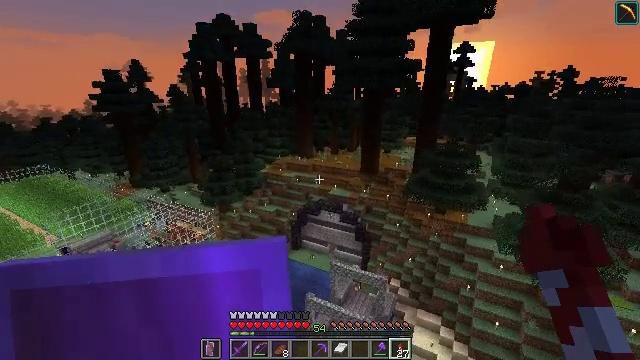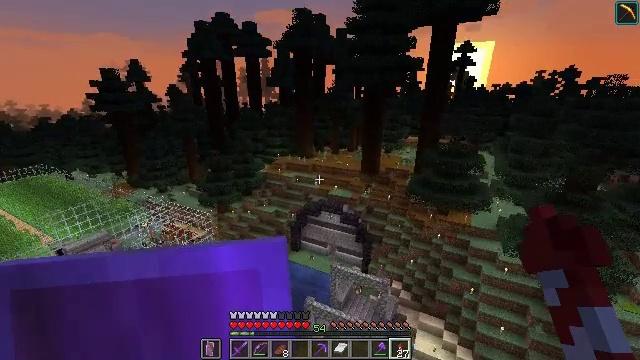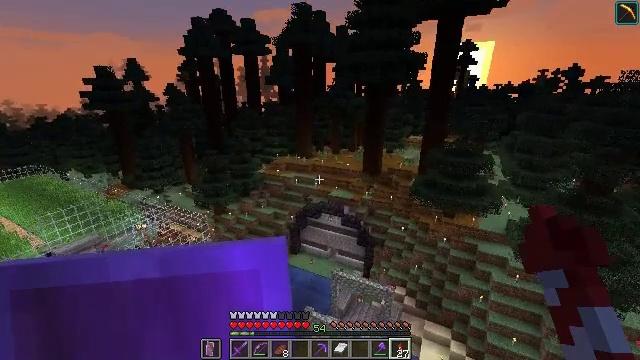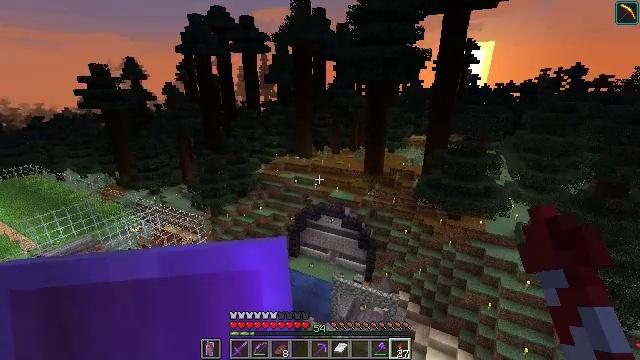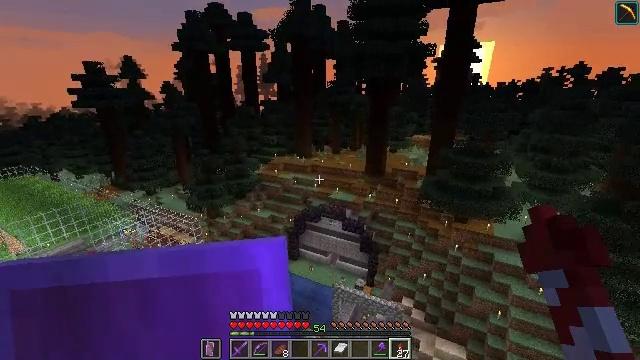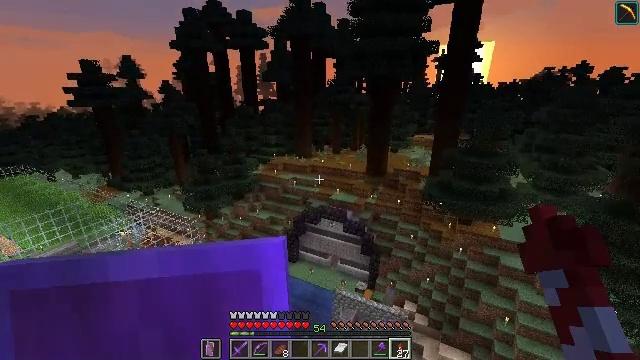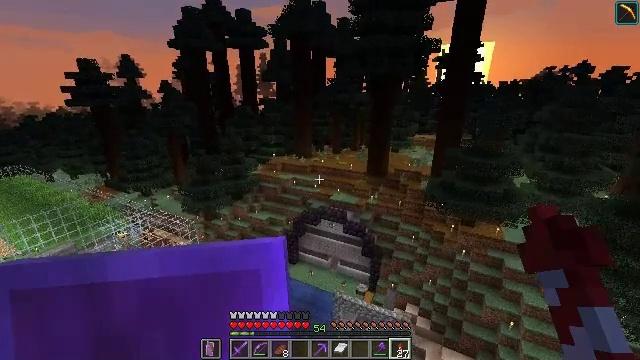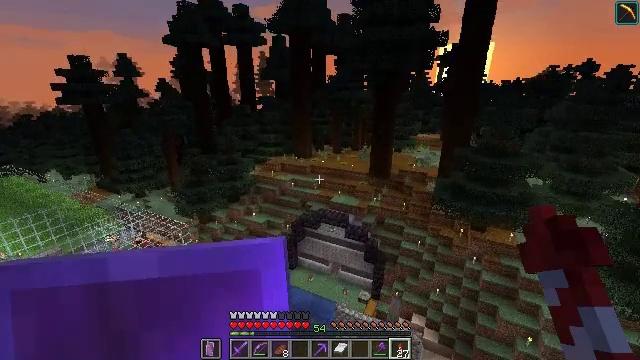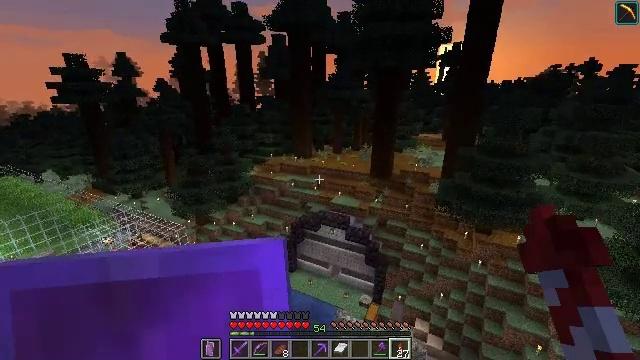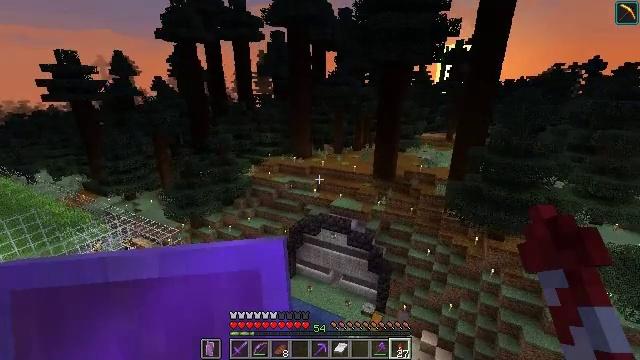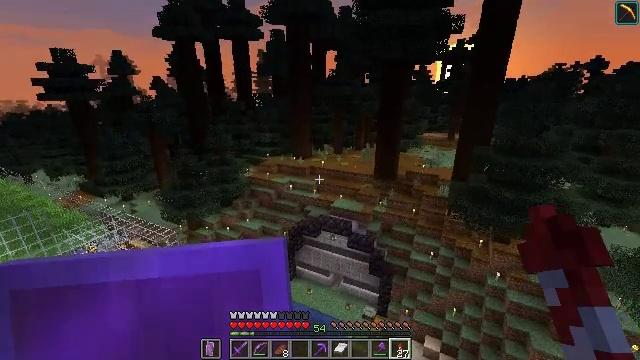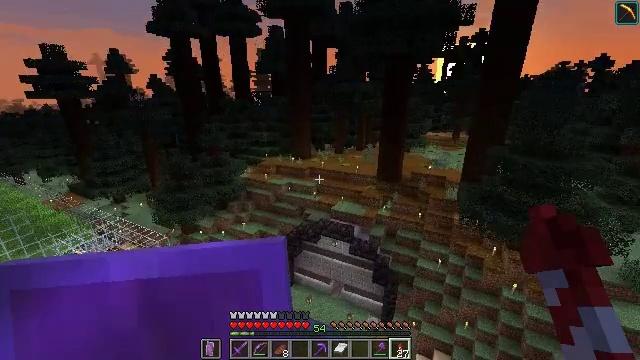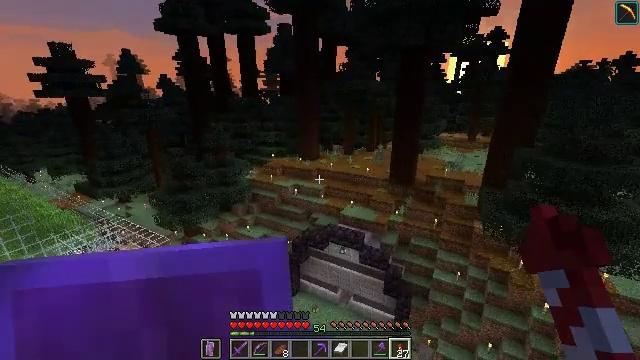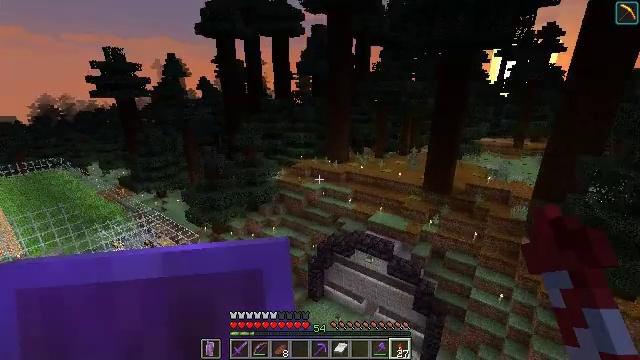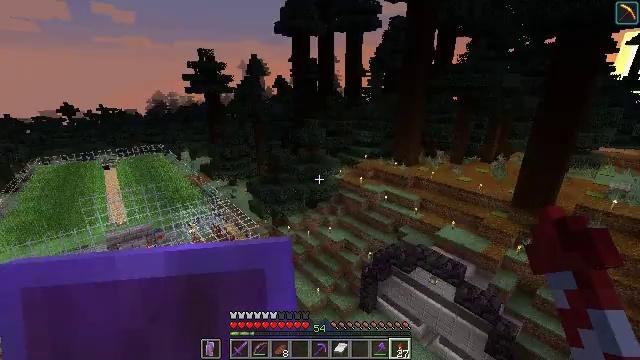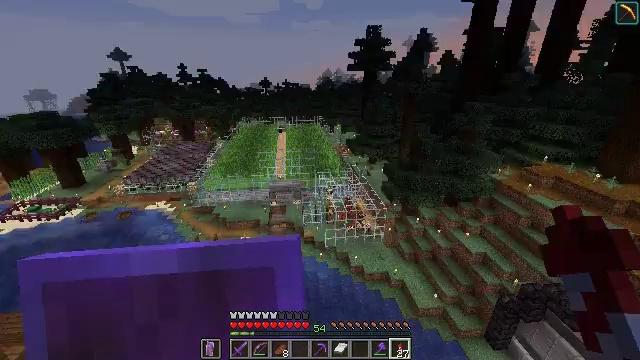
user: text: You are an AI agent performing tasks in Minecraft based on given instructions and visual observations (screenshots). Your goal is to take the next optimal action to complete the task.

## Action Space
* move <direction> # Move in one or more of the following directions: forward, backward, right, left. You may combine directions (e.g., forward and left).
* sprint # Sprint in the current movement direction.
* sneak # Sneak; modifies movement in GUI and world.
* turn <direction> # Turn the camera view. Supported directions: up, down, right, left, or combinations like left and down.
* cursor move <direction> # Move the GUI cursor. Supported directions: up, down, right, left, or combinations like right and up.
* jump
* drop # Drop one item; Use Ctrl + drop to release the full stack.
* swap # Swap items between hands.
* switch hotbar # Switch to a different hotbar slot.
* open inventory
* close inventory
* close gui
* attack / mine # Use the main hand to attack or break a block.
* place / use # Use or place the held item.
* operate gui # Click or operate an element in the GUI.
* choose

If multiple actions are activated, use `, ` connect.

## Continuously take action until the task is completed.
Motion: motion action
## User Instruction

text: Interact with the crafting table to craft paper.
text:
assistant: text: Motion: move forward
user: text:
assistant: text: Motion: move forward
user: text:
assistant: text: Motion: move forward
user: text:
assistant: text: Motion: move forward
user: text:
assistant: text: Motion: move forward
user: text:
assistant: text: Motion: move forward
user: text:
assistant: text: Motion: move forward
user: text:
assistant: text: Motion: move forward
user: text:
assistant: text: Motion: move forward
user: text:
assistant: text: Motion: move forward
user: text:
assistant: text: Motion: move forward
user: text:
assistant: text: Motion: move forward, turn left
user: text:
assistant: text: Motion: move forward, turn left
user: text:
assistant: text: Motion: move forward, turn left
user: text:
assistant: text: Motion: move forward, turn left and down
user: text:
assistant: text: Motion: move forward, turn left and up
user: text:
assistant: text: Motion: move forward, turn left and up
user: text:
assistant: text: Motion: move forward, turn left
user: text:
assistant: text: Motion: move forward, turn left
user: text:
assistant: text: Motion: move forward
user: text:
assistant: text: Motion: move forward
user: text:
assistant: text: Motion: move forward
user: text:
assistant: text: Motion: move forward, turn left and down
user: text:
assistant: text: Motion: move forward, turn left and down
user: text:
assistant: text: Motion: turn left and down
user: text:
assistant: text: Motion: turn left and down
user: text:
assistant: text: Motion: no_op
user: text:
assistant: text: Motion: no_op
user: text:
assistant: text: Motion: no_op
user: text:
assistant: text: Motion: no_op